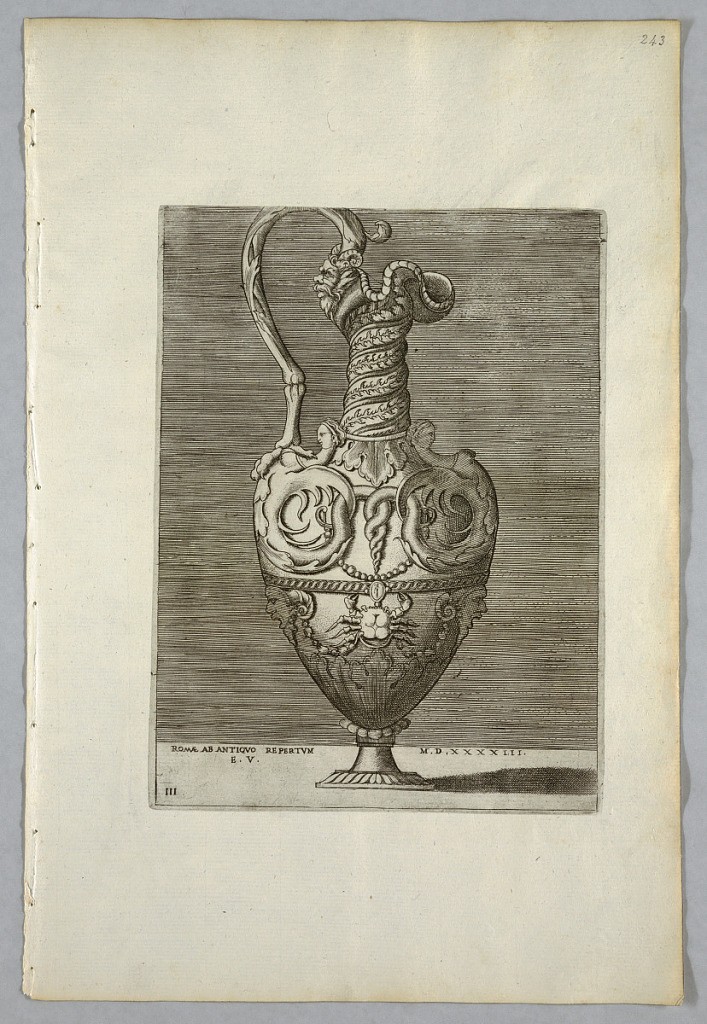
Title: Vase (Plate 3 of Series)
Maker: Enea Vico, Italian, 1523–1567
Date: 1543
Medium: Black ink on paper
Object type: Print
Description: Vertical rectangle. Ewer, with handle composed of a bird's leg, and spiral neck ending in a mascaron. Half-figures and a crab decorate the body. Inscribed below: "ROMAE AB ANTIQVO REPERTVM MD XXXXIII" and "A.E.V." on a tablet.